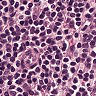
Metastatic tissue present: no